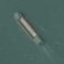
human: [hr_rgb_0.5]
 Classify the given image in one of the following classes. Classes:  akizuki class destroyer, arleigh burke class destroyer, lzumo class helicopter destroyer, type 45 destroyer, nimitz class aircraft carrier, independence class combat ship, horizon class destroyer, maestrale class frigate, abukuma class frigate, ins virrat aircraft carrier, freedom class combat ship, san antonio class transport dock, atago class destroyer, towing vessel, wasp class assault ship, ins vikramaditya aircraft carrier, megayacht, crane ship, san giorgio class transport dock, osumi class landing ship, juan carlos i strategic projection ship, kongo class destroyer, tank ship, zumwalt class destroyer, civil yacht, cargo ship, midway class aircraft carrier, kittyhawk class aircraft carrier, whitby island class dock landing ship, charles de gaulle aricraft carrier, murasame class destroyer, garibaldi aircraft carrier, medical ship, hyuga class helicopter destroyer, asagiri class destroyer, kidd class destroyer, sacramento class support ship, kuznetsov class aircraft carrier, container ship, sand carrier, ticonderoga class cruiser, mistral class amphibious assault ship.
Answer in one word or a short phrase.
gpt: Sand carrier